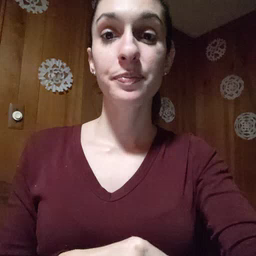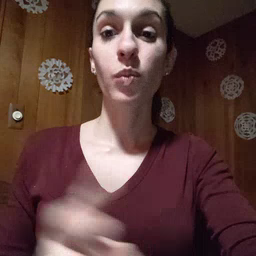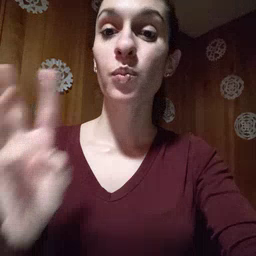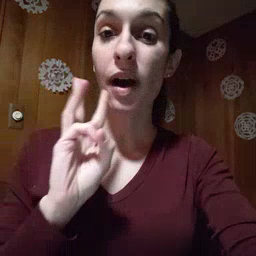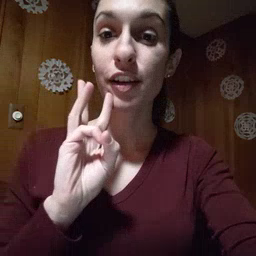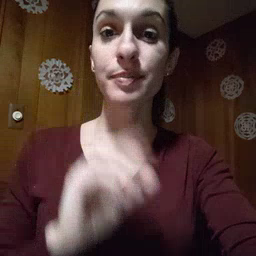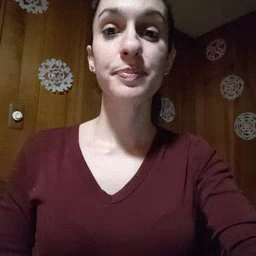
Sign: water